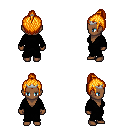
a pixel art fantasy rpg character, female body template, human, dark skin, black robe, red pants, light blonde short topknot hairstyle, silver tiara, four views (front, back, left, right), 2x2 character sprite sheet, small pixel art, hard edges, no anti-aliasing